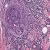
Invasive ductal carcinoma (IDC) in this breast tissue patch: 1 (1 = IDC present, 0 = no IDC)